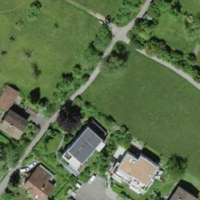
EUNIS habitat code: 24
Species observed at this site:
Rumex sanguineus
Certhia brachydactyla
Corvus corone
Turdus philomelos
Dendrocopos major
Sylvia atricapilla
Phylloscopus collybita
Dendrocoptes medius
Erithacus rubecula
Dryocopus martius
Pica pica
Phoenicurus ochruros
Sitta europaea
Garrulus glandarius
Cyanistes caeruleus
Sturnus vulgaris
Troglodytes troglodytes
Streptopelia decaocto
Fringilla coelebs
Passer domesticus
Regulus ignicapilla
Turdus merula
Columba palumbus
Parus major
Gryllus campestris
Milvus milvus
Regulus regulus
Prunus spinosa
Motacilla alba